Question: I'm intending to display very large Images in Android. - to supply them as pdf - fails because not every handheld got a pdf-viewer preinstalled, and I don't want to require the users to install one.
So I have a png now that I want to display. I downloaded this image to test how it would be displayed the gallery. It was quite painful. It seems that the galery renders this picture only once, and if I Zoom in, I cannot read the text at all.
So I wrote a testActivity which simply has an ImageView nested in a LinearLayout. I put the image into the drawable and set it as ImageView's image-source.
Unforunately the app crashes immediatly, due to an "
'''
ERROR/AndroidRuntime(8906): Caused by: java.lang.OutOfMemoryError: bitmap size exceeds VM budget"
'''
I didn't expect that ONE single Image can be too large for'VM's memory'. I played a little bit around, set 'ImageViews' size to '3998 & 2827px' , put the Image to 'sdCard' and read it manually with a 'fileInputStream'.
To my big surprise it now shows my image, but if I turn my I get the same 'OutOfMemoryError' as before.
Can somewone point me the main difference between recieving a Bitmap through a 'FileInputStream' or to set it as 'ImageView's' source.
Also I'm not able to scroll comfortable with two parent 'scrollViews'
I searching for a simple solution to display 'ONE large image' at a time with the ability to 'scroll horizontal and vertical' while able to zoom in and out.
here is a sample of the image I want to display

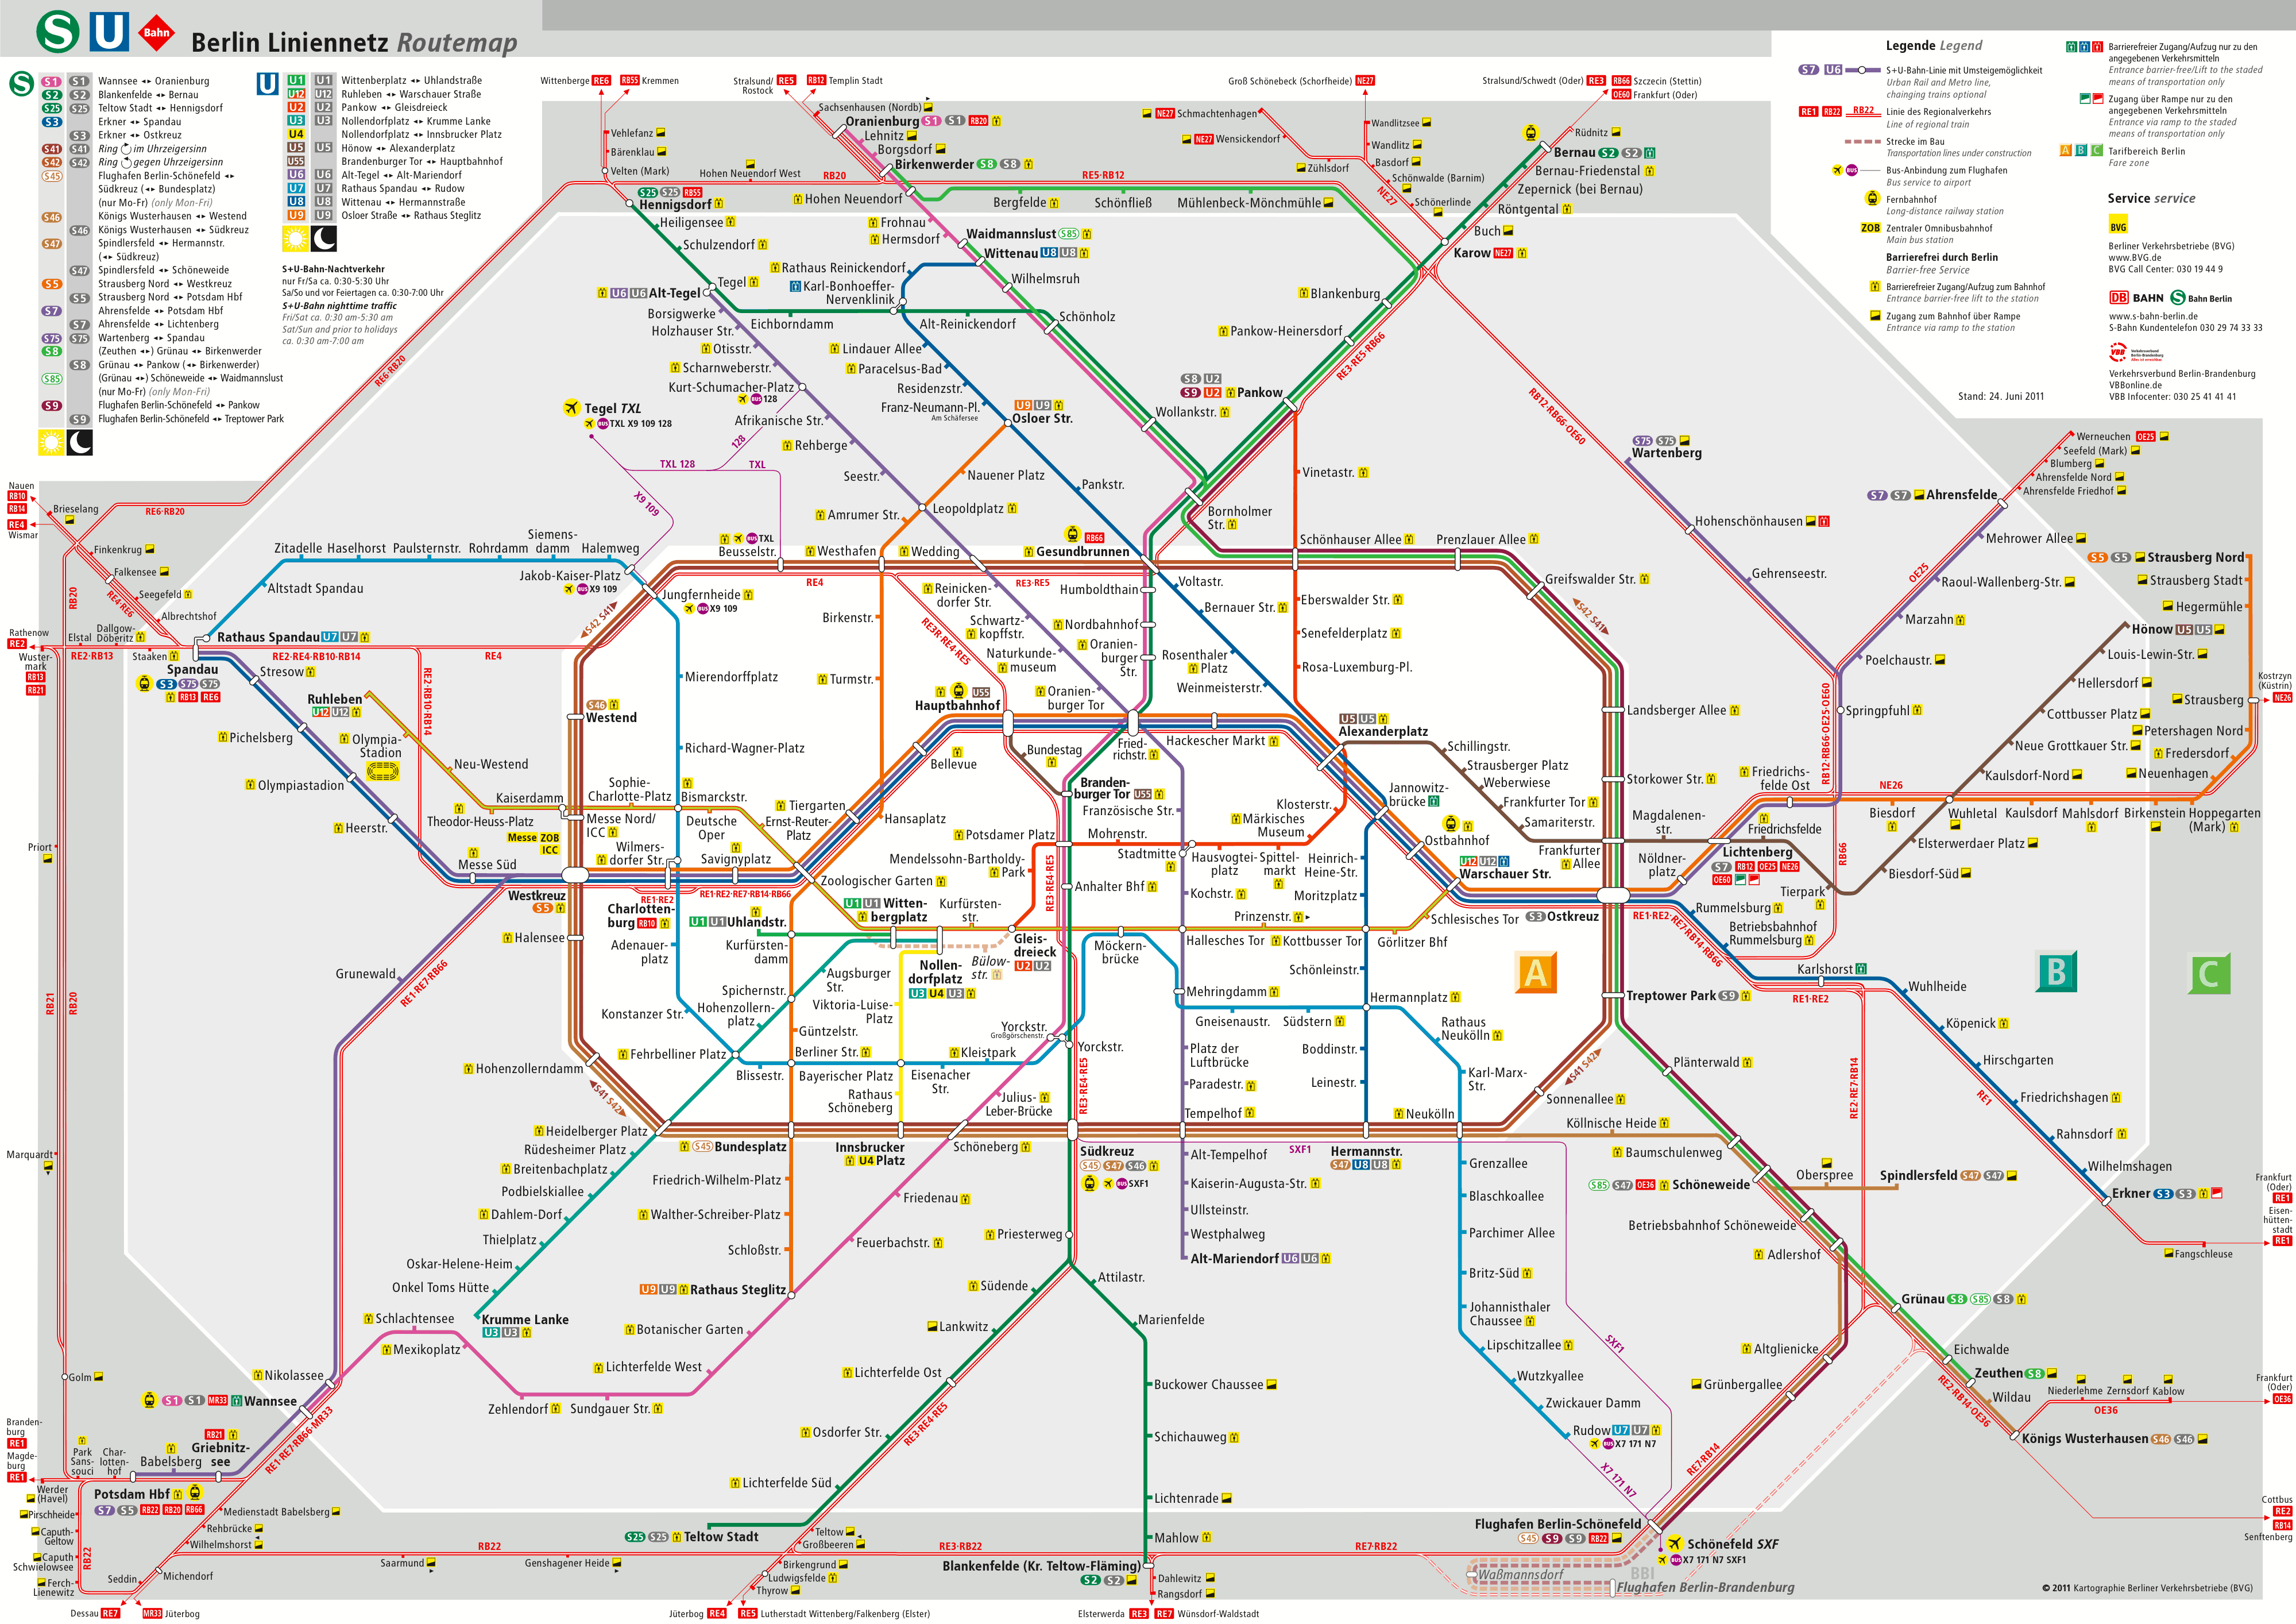
Answer: I know it's an old post but I spent a lot of time on this problem, so here's my solution.
I wanted to display a 2000x3000 picture but I got out of memory or the image was too large to be displayed.
To begin, I get the dimensions of the picture:
'''
o = new BitmapFactory.Options();
o.inJustDecodeBounds=true;
pictures = BitmapFactory.decodeStream(new FileInputStream(f), null, o);
'''
Then I cut it up into four parts and displayed them with four ImageViews.
I tried to load the full picture and cut it into four (using 'BitmapFactory.create(bitmap,int,int,int,int)') but got out of memory again.
So I decided to use some BitMapRegionDecoder:
'''
for (int i = 0; i < 2; i++) {
for (int j = 0; j < 2; j++) {
ImageView iv = new ImageView(this);
InputStream istream = null;
try {
istream = this.getContentResolver().openInputStream(Uri.fromFile(f));
} catch (FileNotFoundException e1) {
e1.printStackTrace();
}
BitmapRegionDecoder decoder = null;
try {
decoder = BitmapRegionDecoder.newInstance(istream, false);
} catch (IOException e) {
e.printStackTrace();
}
int nw = (j*width/k);
int nh = (i*height/k);
Bitmap bMap = decoder.decodeRegion(new Rect(nw,nh, (nw+width/k),(nh+height/k)), null);
iv.setImageBitmap(bMap);
}
}
'''
This worked.